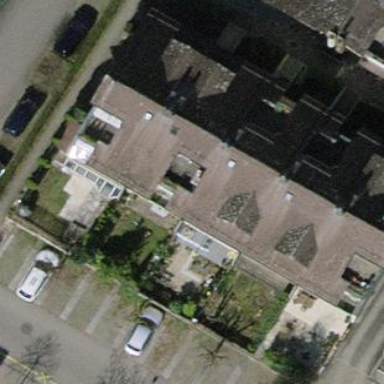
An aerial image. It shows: Terrace building.